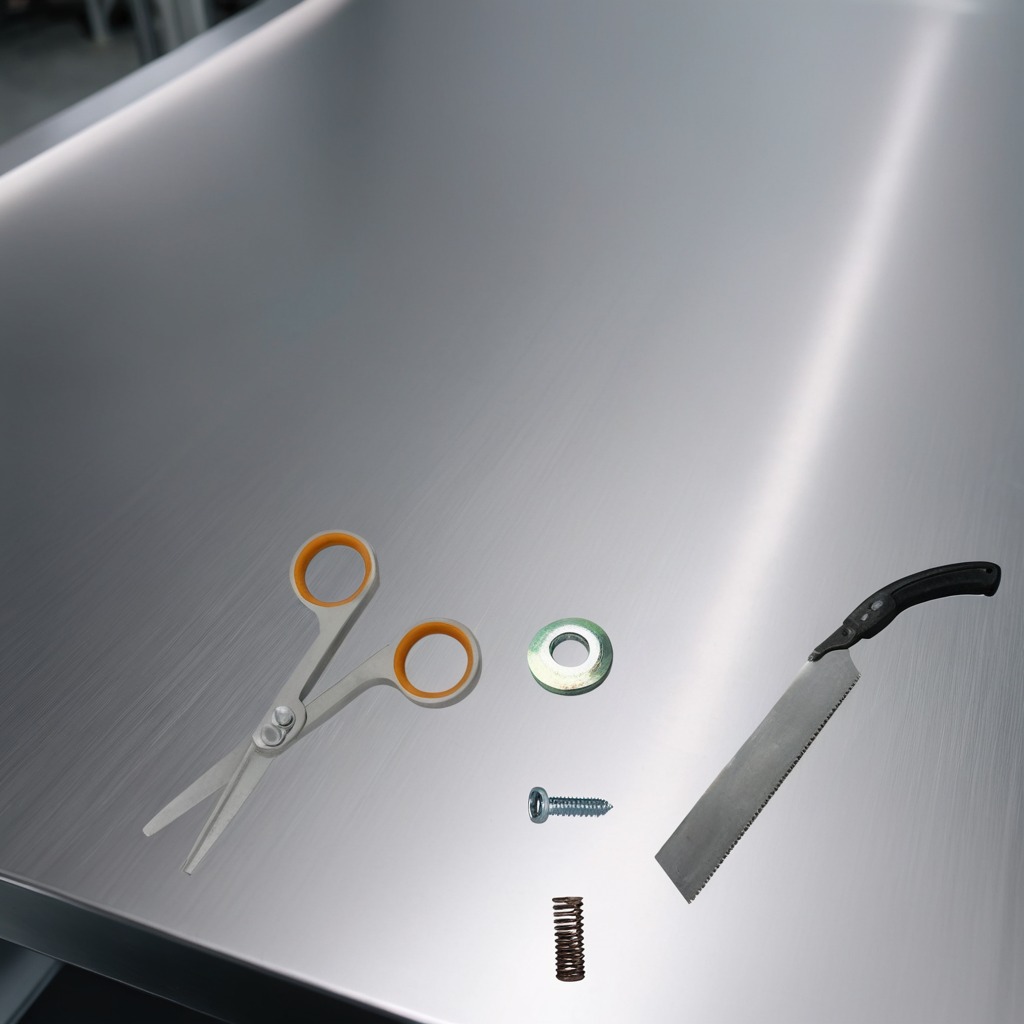
A flat metal washer, a metal machine screw, a coiled metal spring, a handheld metal saw, and a pair of scissors are lying on a stainless steel table.